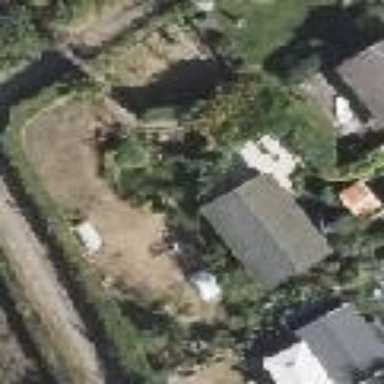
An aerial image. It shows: Plot within allotments.